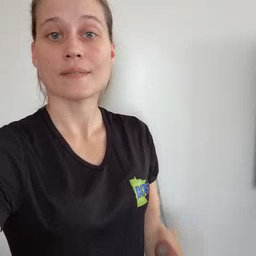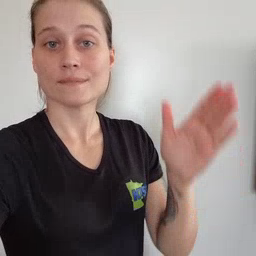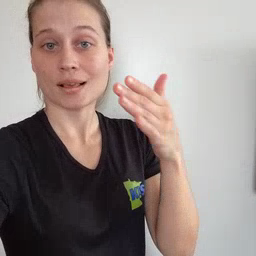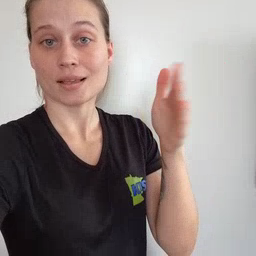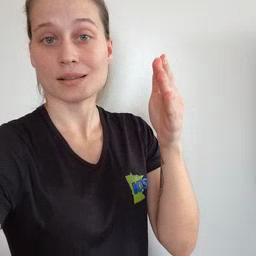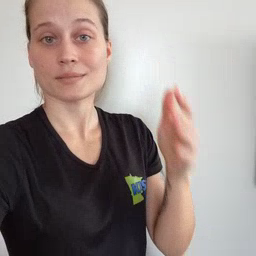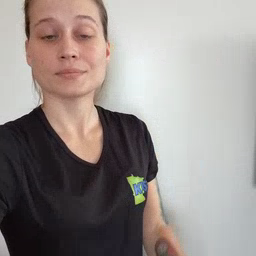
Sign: flag